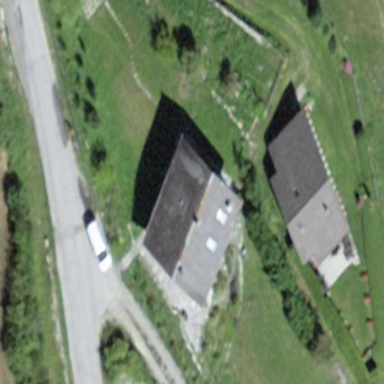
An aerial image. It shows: Detached building.